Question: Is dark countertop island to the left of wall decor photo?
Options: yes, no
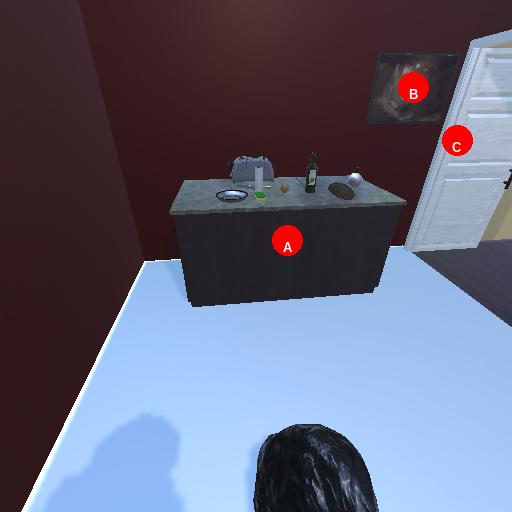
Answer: yes